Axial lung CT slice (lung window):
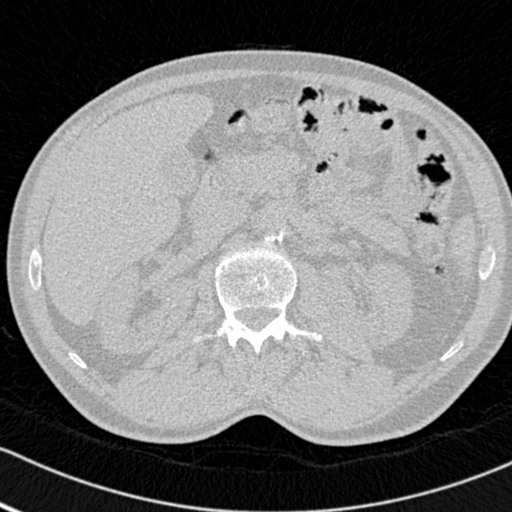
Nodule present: no